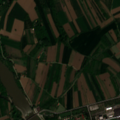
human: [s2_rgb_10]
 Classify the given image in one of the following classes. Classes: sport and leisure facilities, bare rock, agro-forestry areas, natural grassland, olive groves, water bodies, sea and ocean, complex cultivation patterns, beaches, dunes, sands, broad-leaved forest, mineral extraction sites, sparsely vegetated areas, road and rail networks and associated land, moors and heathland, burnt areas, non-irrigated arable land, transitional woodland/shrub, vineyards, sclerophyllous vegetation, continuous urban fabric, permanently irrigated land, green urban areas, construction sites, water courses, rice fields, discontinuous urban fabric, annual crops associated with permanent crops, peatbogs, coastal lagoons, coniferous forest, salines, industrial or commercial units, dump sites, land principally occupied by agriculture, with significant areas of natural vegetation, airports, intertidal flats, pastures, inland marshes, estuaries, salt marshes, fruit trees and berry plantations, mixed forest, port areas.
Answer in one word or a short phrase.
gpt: industrial or commercial units, complex cultivation patterns, land principally occupied by agriculture, with significant areas of natural vegetation, water courses